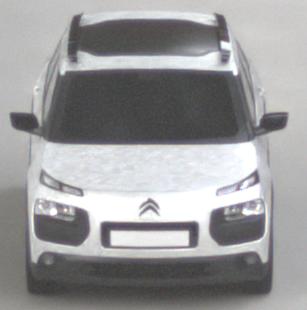
Make: Citroen
Model: C4 Cactus PureTech 75
Detailed model: C4 Cactus
Model produced from: 2014/09
Model produced until: 2015/03
Doors: 5
Color: white
Road condition: dry road
Daytime: morning or afternoon
Contrast: low contrast